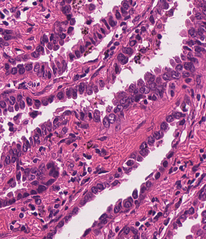
Tumor epithelial tissue: yes
Tumor-associated stroma tissue: yes
Normal tissue: no